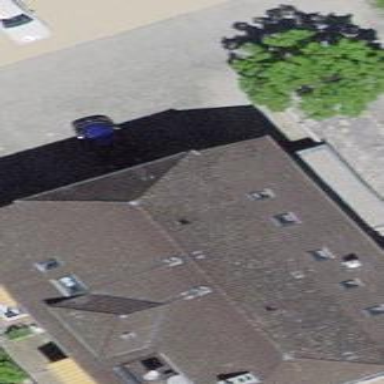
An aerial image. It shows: Building with half-hipped roof shape.